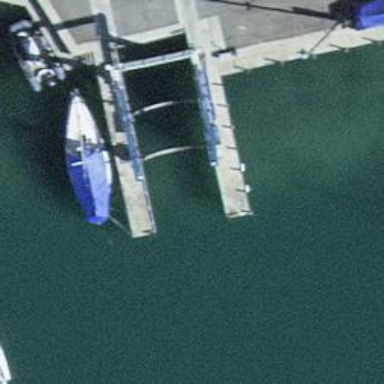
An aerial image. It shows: Man-made pier.